Interaction volume radius: 5 \u00c5
Interaction volume height: 40 \u00c5
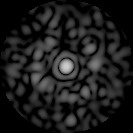
Disorder parameter: 0.8547